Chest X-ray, AP view. Patient: 70 years old, sex F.
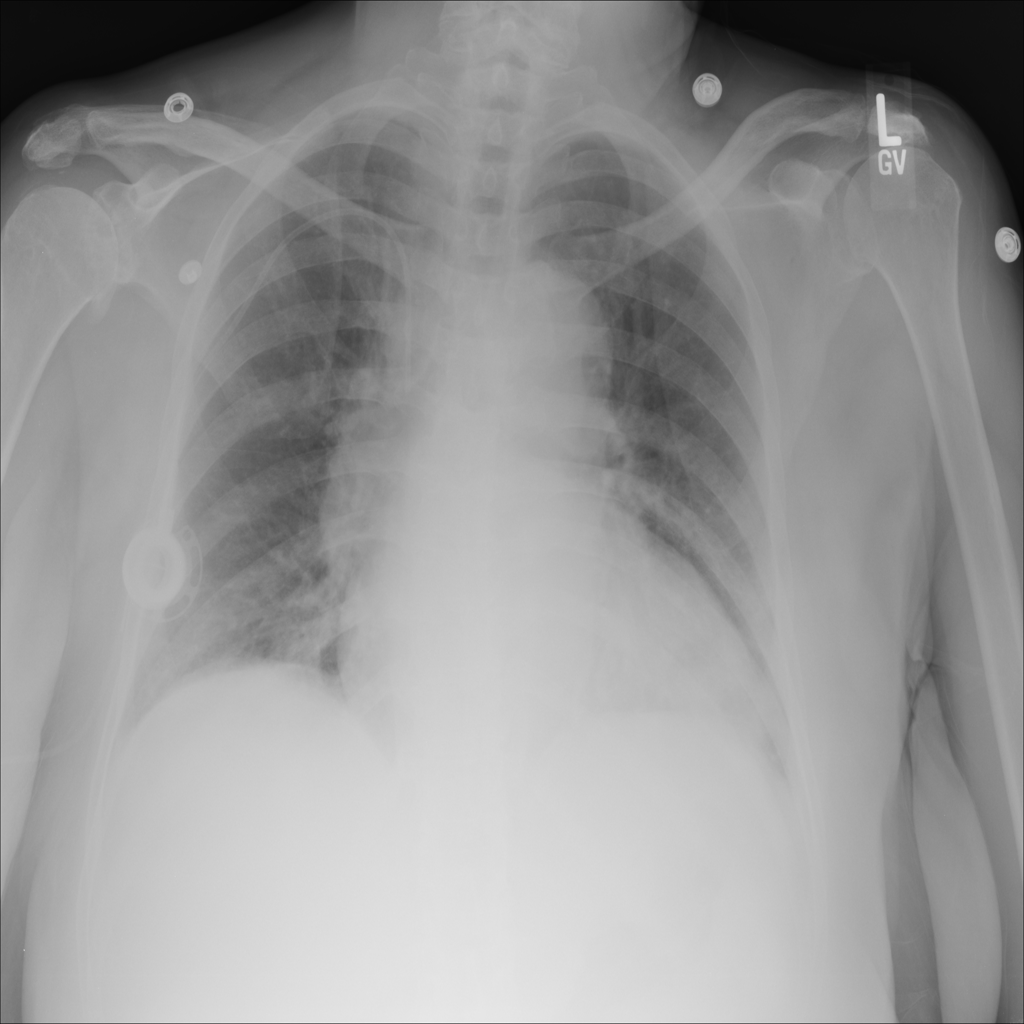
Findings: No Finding